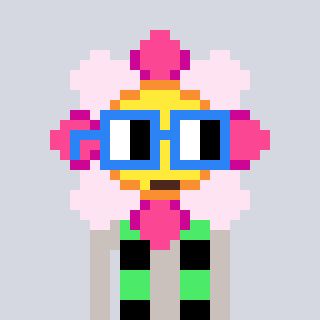
a pixel art character with square blue glasses, a flower-shaped head and a foggrey-colored body on a cool background